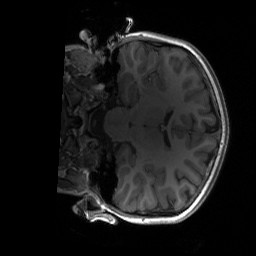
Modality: T1w
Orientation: coronal
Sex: female
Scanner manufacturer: siemens
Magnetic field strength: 3 T
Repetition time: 1.9 s
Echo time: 0.00243 s